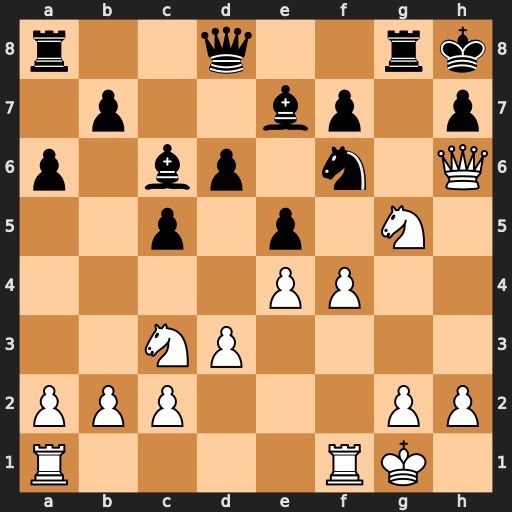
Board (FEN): r2q2rk/1p2bp1p/p1bp1n1Q/2p1p1N1/4PP2/2NP4/PPP3PP/R4RK1
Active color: w
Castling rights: -
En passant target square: -
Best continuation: Nxf7#